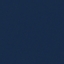
Land use / land cover: SeaLake